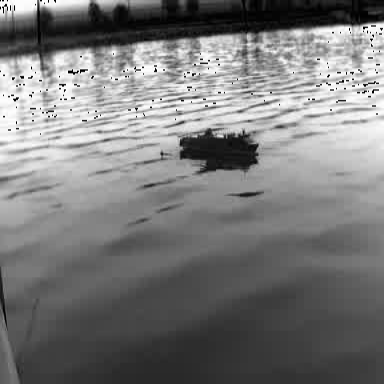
There is a container_ship in the infrared image.